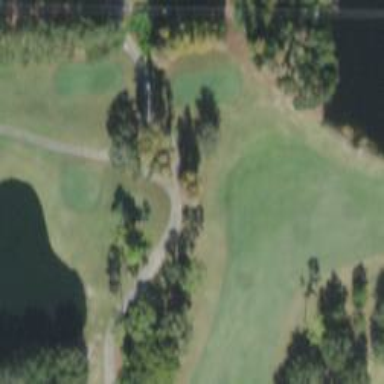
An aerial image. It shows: Path for golf carts.